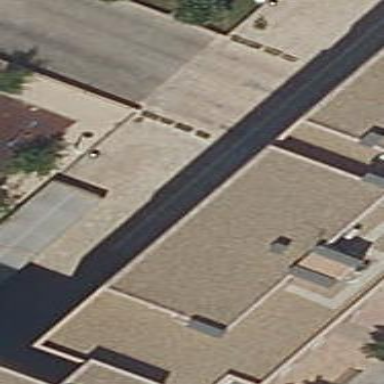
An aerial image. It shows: Part of building.